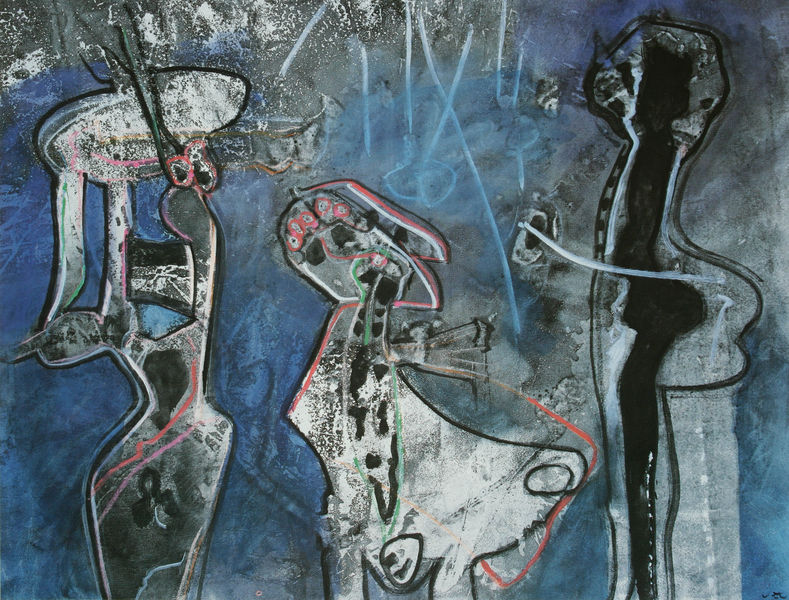
Titel: Trois invisibles, Drei Unsichtbare
Künstler: Roberto Matta
Standort: Genf
Institution: Privatsammlung
Schlagwörter: blau, wasser, weiß, frauen, menschen, frau, grau, kleid, männer, schwarz, rot, tanz, arm, figur, drei, kind, rosa, kinder, umrisse, abstrakt, farben, formen, linien, figuren, karikatur, abstraktion, umriss, pink, linie, trommel, begegnung, siluette, karikativ, silutette